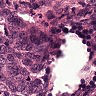
Metastatic tissue present: yes